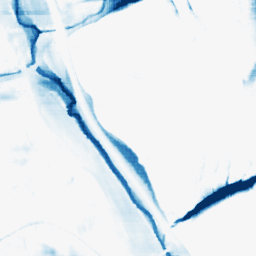
Category: morphological
Decomposition family: morphological_rect
Decomposition parameters: operation: closing
width: 50
height: 20
Upsampling method: sinc_blackman
Upsampling parameters: scale: 8
kernel_size: 16
Upsampling scale: 8